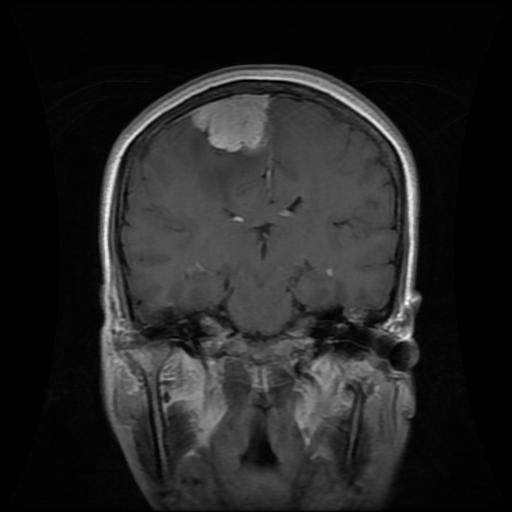
Label: meningioma